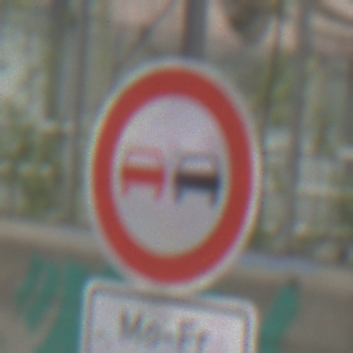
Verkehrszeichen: Ueberholverbot
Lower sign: ZeitangabenMitBeschraenkungAufWochentage2
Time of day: Midday
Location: Roofed (Special)
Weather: Overcast
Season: NotSpecified
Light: Natural